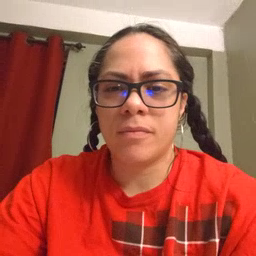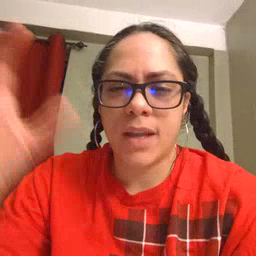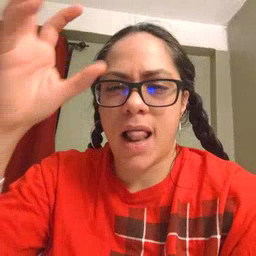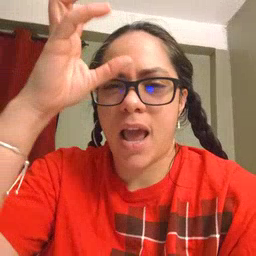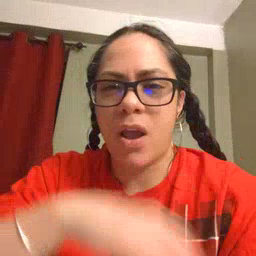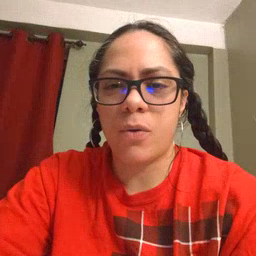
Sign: cloud